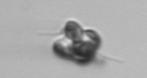
Label: Pyramimonas_longicauda